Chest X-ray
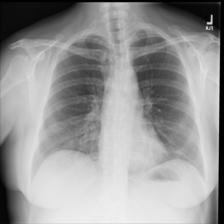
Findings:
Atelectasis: negative
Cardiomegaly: negative
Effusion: negative
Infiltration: negative
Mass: negative
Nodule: negative
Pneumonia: negative
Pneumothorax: negative
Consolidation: negative
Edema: negative
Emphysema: negative
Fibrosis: negative
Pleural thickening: negative
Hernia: negative